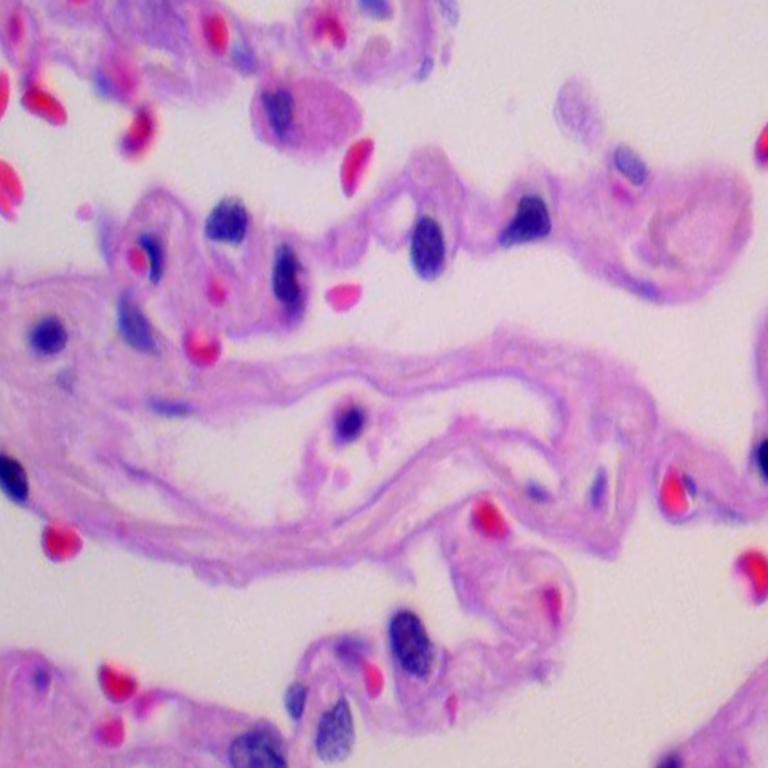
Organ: lung
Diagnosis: benign